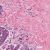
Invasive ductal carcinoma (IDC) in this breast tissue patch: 0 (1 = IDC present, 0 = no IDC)